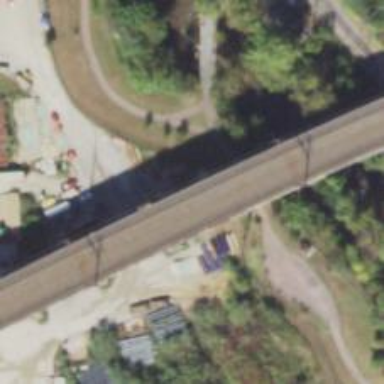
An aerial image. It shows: Railway bridge with electrified contact lines.